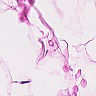
Metastatic tissue present: no